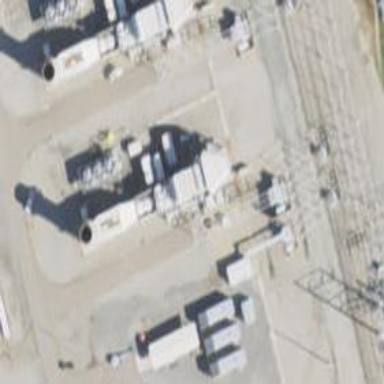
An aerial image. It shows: Gas-powered generator. It is gas turbine type generator.